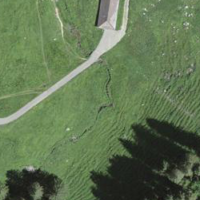
EUNIS habitat code: 23
Species observed at this site:
Miramella alpina